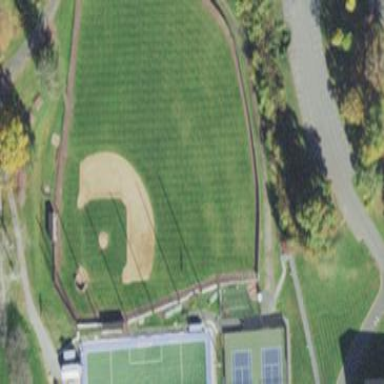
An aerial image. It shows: Baseball pitch for leisure land.